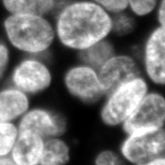
Tissue sample: ovarian
Magnification: 5.0x
Cell type: Epithelial cells
Senescence state: normal